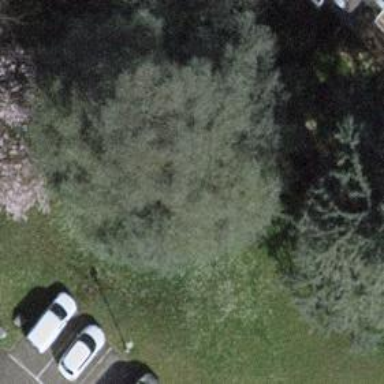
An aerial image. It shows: Evergreen needle-leaved tree.